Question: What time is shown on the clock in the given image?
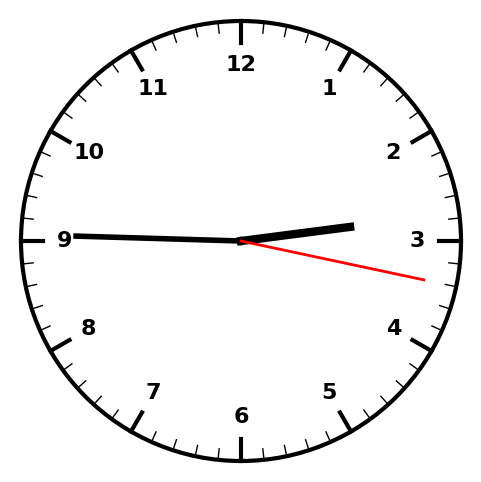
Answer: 02:45:17